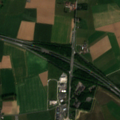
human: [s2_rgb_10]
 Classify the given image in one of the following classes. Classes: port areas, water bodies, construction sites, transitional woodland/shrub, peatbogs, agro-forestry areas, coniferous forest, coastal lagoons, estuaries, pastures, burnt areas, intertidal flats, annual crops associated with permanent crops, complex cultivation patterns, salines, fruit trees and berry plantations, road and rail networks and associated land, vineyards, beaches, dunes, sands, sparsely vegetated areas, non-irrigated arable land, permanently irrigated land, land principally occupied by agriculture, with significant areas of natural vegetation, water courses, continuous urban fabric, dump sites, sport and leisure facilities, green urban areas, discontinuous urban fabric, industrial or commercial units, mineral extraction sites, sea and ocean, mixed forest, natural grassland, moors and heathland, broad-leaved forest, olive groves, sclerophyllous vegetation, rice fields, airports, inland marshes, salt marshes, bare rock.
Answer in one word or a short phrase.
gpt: discontinuous urban fabric, road and rail networks and associated land, non-irrigated arable land, pastures, complex cultivation patterns